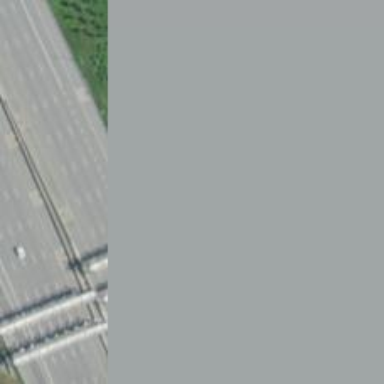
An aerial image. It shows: Toll gantry on the road.